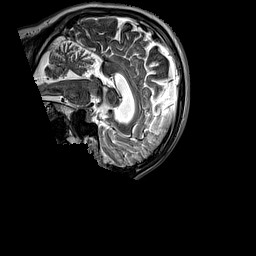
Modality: T2w
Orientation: sagittal
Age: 49
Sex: male
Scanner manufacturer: siemens
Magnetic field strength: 3 T
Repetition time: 3.2 s
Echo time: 0.212 s